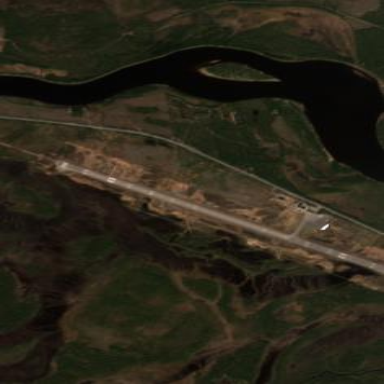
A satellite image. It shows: Runway in airport area.